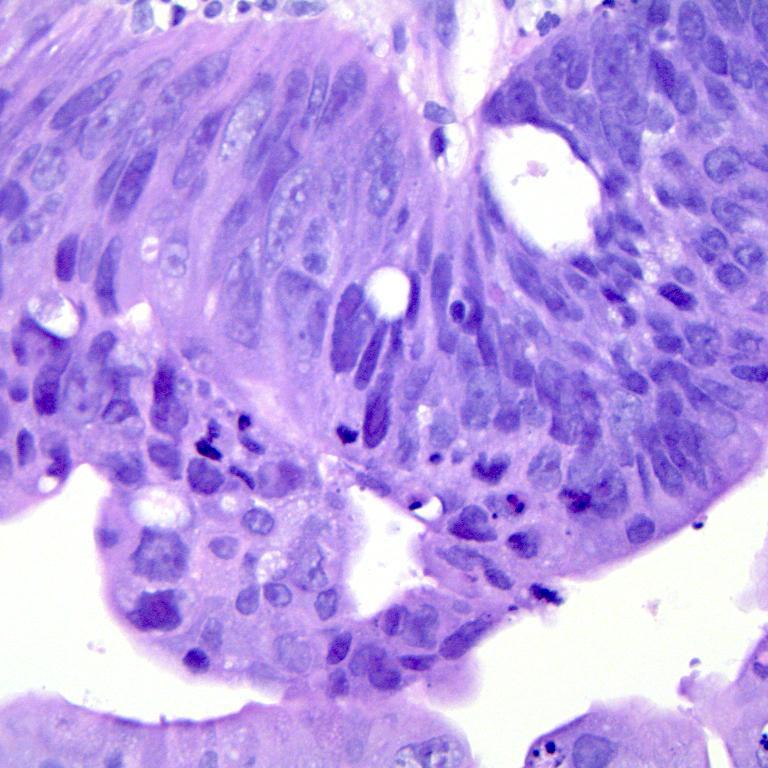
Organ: colon
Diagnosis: adenocarcinomas